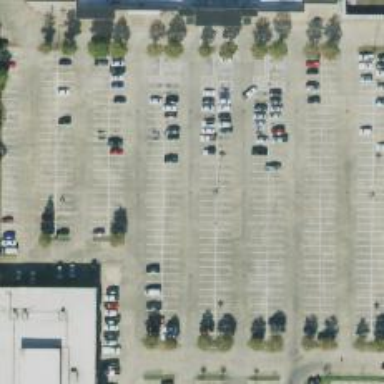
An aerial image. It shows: Parking space.